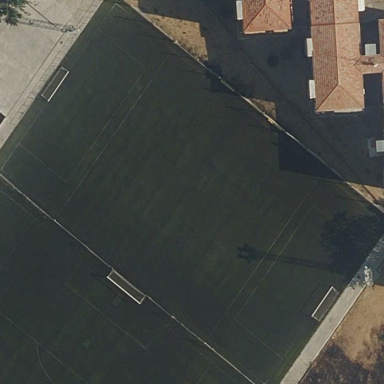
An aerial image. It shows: Soccer pitch with artificial turf designed for leisure and sports activities.